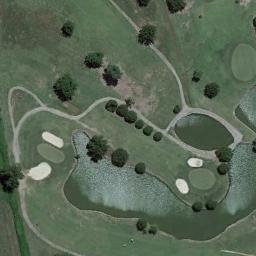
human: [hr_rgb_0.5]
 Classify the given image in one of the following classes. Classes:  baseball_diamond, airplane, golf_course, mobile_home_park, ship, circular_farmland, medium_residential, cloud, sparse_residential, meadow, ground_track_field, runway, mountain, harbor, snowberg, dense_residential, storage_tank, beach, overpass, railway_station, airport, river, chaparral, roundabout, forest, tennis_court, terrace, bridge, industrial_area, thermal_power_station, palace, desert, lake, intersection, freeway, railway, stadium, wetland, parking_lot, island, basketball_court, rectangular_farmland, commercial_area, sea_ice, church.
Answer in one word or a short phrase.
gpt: golf_course